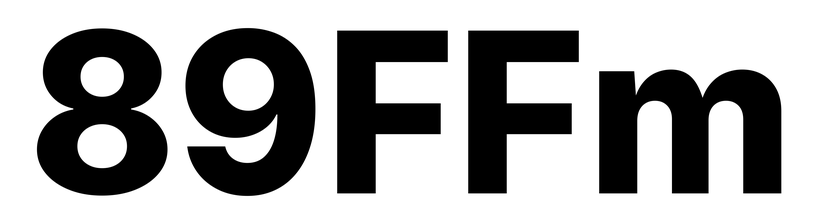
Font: Inter_ExtraBold